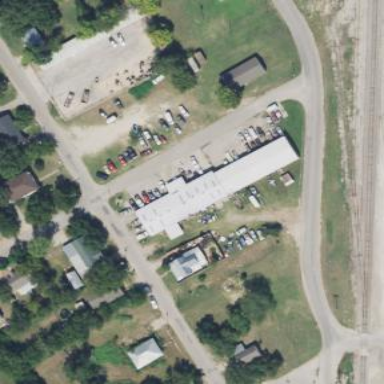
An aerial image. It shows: Commercial building.